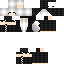
A female skeleton skin with pale skin, wearing white helmet dressed in a black robe top and black pants, featuring a closed mouth.